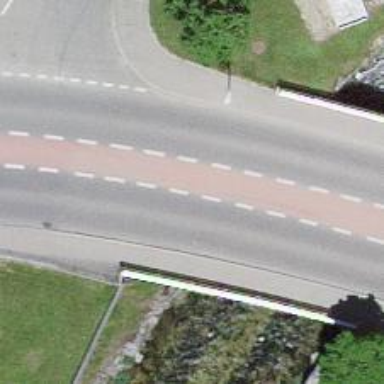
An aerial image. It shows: Primary highway bridge with asphalt surface.